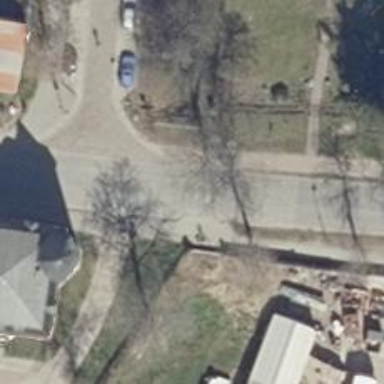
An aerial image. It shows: Secondary road with separate sidewalks on both sides.